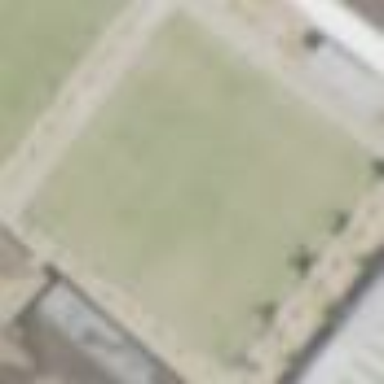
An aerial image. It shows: Bowls sport pitch for leisure land.